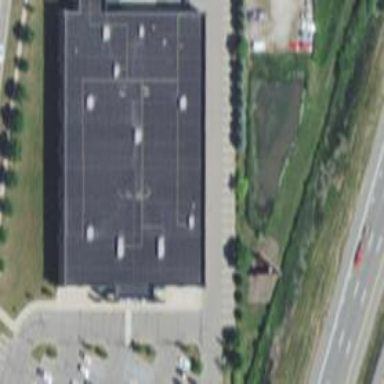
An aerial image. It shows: Building.